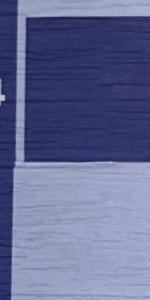
Label: Empty